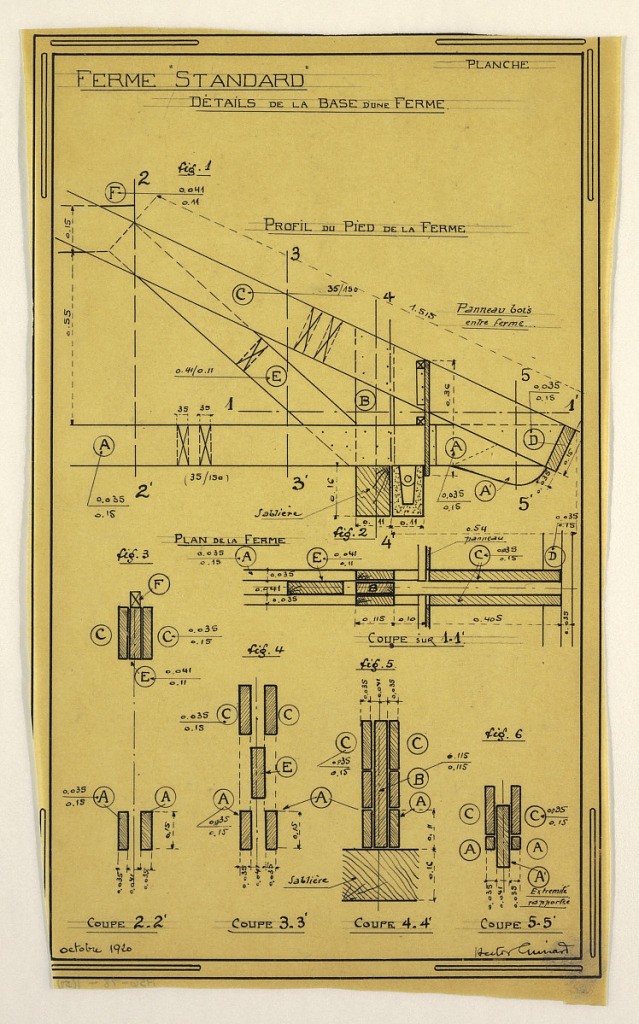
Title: Design for a Mass-Operational House Designed by Hector Guimard, Support Base Construction
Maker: Hector Guimard, French, 1867–1942
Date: October 1920
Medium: Pen and black ink, graphite on tracing paper
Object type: Drawing
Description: Design for a mass-operational house by Guimard, detailing the construction of the base of a support